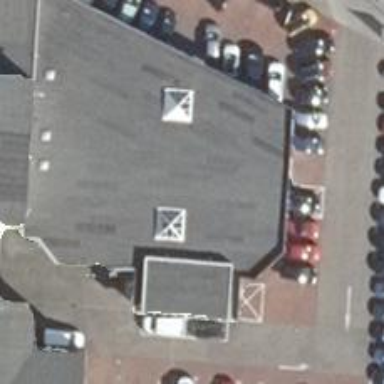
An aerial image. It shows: Shop that sells cars.